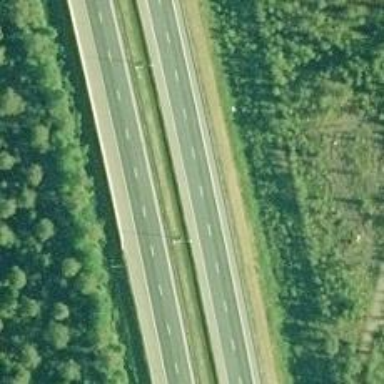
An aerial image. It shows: View of motorway.